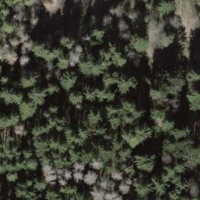
EUNIS habitat code: 43
Species observed at this site:
Vaccinium myrtillus